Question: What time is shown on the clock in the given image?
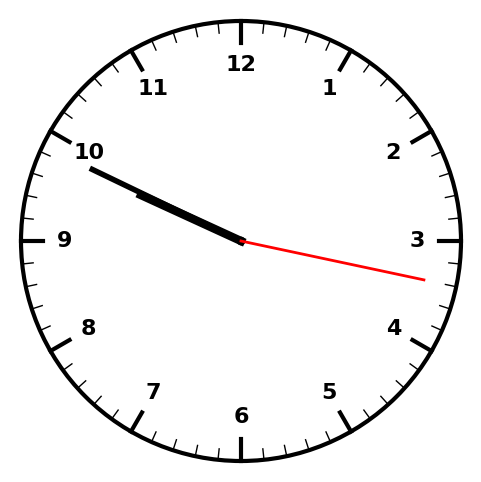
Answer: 09:49:17